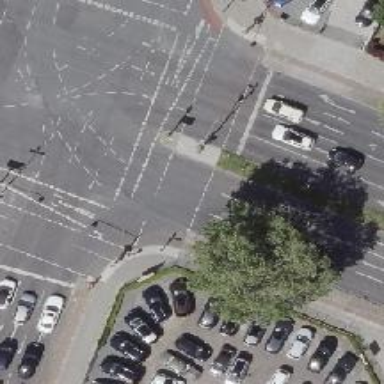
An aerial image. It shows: Footway crossing with traffic signals and island in the middle.